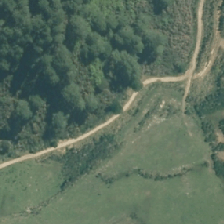
Land cover: grose_broom